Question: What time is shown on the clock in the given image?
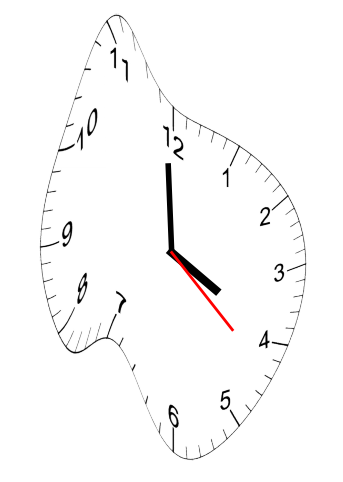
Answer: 03:59:22